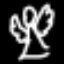
Label: angel